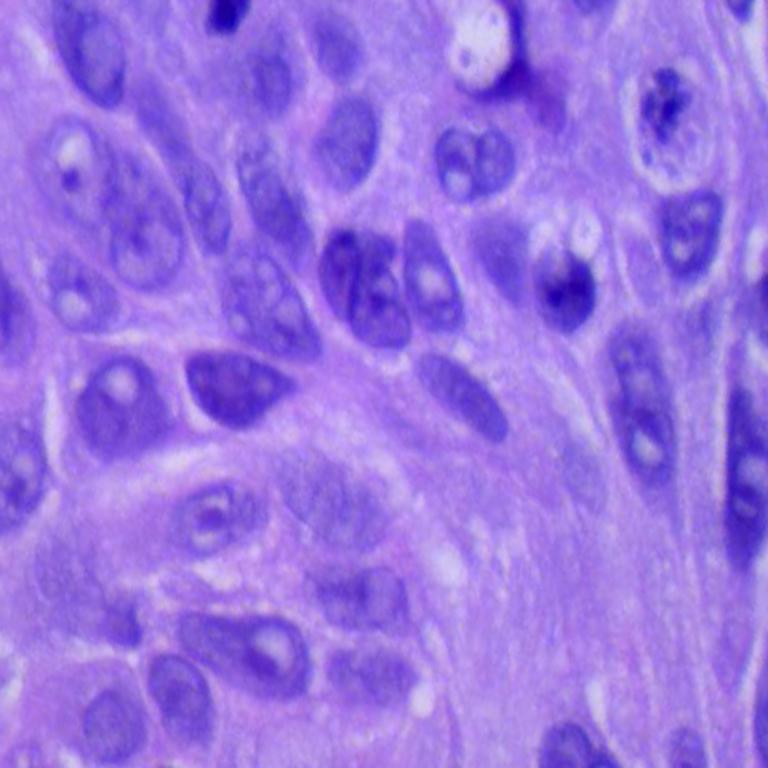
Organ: lung
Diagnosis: squamous carcinomas